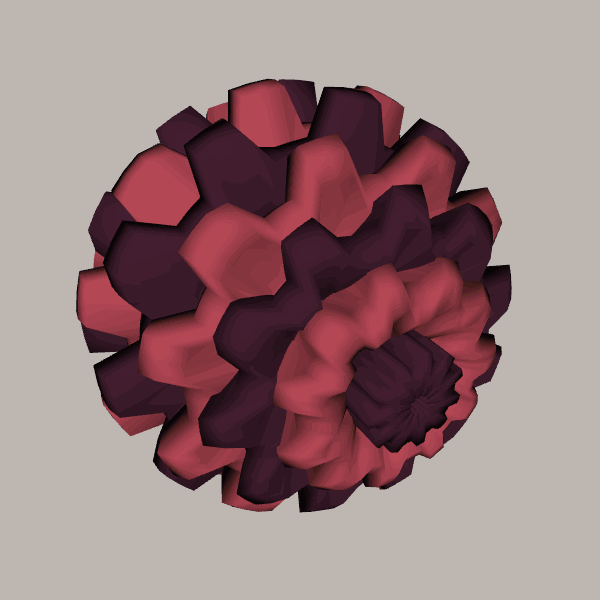
Background: light